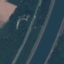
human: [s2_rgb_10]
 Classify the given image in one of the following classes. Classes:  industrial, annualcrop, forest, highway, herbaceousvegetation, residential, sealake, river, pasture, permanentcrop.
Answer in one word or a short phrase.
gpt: River